Question: I want use Conversation/Threaded message view in roundcube 1.0.1 but the appropriate button is always disabled.

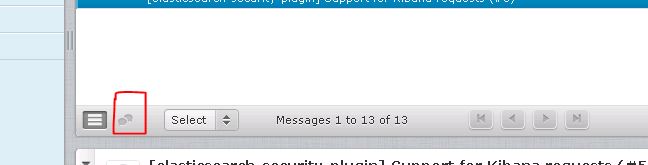
Answer: IMAP server must support the capability THREAD (THREAD=REFERENCES)